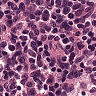
Metastatic tissue present: no